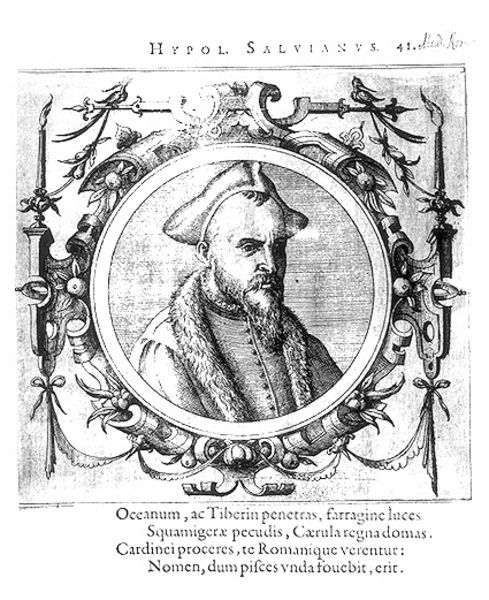
Titel: Bildnis des Hippolytus Salviani
Institution: (Seriendruck)
Schlagwörter: mann, vogel, weiß, blume, blumen, grau, hut, mund, nase, ohr, profil, schmuck, schwarz, stirn, zeichnung, blick, haube, ornament, schleife, alt, bart, hemd, jacke, kappe, mütze, schnurrbart, architektur, augen, gesicht, hermelin, kragen, pelz, rahmen, bild, bildnis, portrait, porträt, spiegel, vögel, haare, mantel, spitzen, girlande, person, pflanzen, schleifen, brustbild, kinn, locke, renaissance, kreis, oval, rund, frucht, früchte, ranken, fell, äpfel, schrift, seitlich, italien, grafik, glatze, floral, ornamente, verzierung, kerzen, leuchter, knöpfe, kinnbart, ziegenbart, weste, name, eisen, buch, medaillon, flammen, druck, schnitt, schwarz-weiß, druckgrafik, radierung, stich, lithografie, text, kardinal, nerz, kranz, spitzbart, buchdruck, buchseite, girlanden, wappen, pelzkragen, seiten, pelzmantel, voluten, medallion, priester, gelehrter, zierde, entdecker, emblem, ornamentik, kupferstich, verzierungen, romanisch, latein, lateinisch, rondo, italienisch, pelzbesatz, pelzumhang, weeiß, sturn, brt, itel, girlnden, salvianus, ht, 41, hypol, berühmtheit, hypolit, saluianus